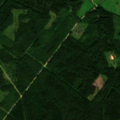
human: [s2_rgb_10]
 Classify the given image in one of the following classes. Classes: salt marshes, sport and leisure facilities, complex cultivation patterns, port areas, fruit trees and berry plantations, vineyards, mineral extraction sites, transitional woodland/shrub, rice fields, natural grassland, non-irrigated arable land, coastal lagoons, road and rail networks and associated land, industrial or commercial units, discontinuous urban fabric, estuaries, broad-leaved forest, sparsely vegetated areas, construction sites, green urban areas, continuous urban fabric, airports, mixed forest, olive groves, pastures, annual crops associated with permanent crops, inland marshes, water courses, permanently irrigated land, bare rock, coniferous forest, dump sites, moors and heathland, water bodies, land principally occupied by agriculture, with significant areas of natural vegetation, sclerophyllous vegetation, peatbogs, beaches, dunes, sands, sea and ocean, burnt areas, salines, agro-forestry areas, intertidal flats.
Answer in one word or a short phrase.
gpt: land principally occupied by agriculture, with significant areas of natural vegetation, coniferous forest, mixed forest